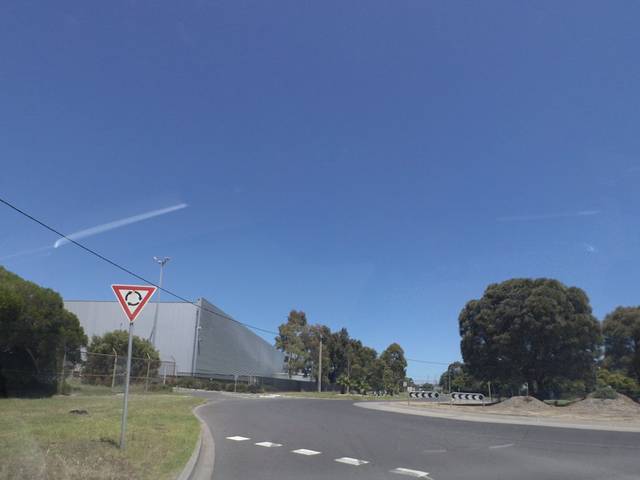
Region: Australia
Coordinates: -37.827, 144.912